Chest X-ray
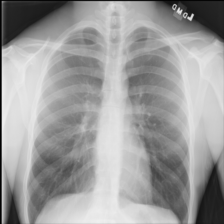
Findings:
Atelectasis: negative
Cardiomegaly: negative
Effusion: negative
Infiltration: negative
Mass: negative
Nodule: negative
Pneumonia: negative
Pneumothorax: negative
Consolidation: negative
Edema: negative
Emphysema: negative
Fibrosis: negative
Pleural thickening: negative
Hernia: negative